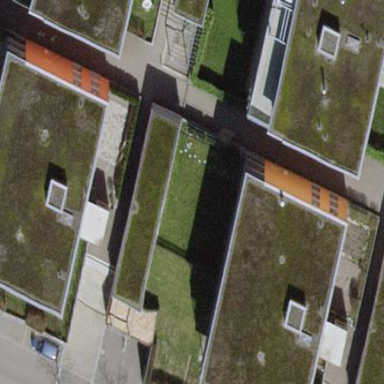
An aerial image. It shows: Building with flat roof.